Aerial crown-view tile of a tropical tree (Barro Colorado Island, Panama), acquired 20241216:
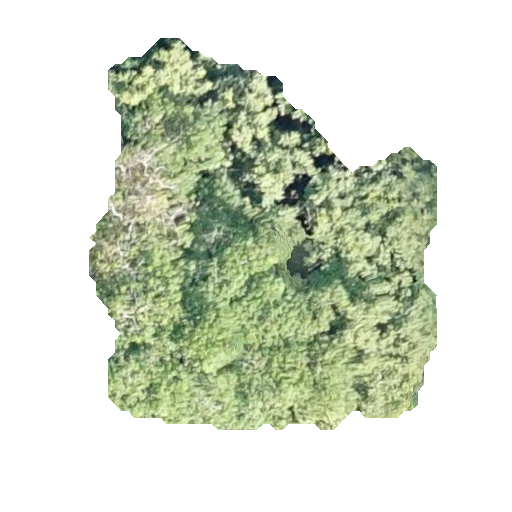
Species: Hura crepitans
GBIF accepted scientific name: Hura crepitans
Crown area: 148.1 m²